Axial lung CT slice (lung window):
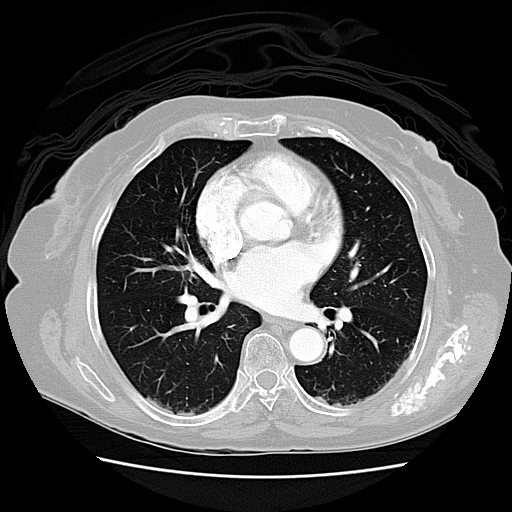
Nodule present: no